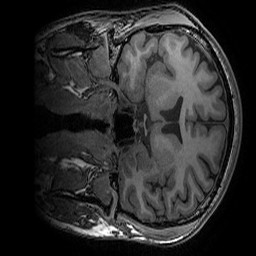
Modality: T1w
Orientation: coronal
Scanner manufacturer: ge
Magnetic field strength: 3 T
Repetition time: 0.008156 s
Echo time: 0.00318 s